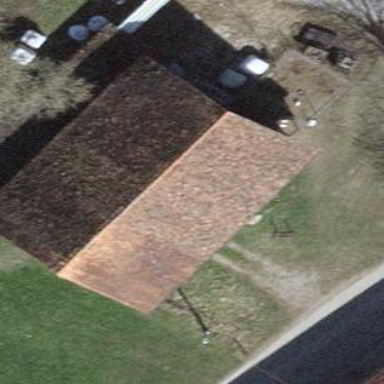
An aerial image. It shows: Shed building.